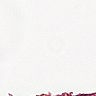
Metastatic tissue present: no